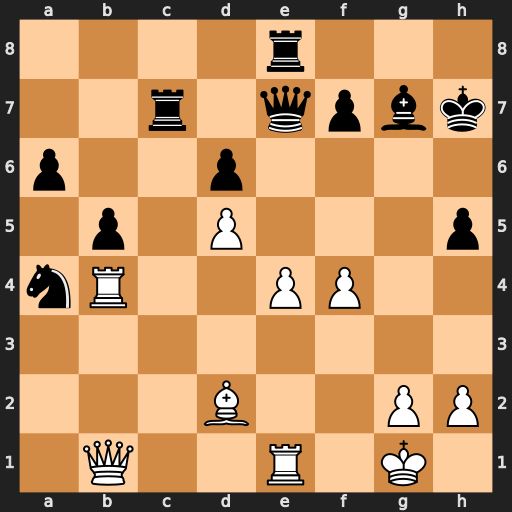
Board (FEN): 4r3/2r1qpbk/p2p4/1p1P3p/nR2PP2/8/3B2PP/1Q2R1K1
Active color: w
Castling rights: -
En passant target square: -
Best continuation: e5+ Kg8 exd6 Qxe1+ Bxe1